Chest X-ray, PA view. Patient: 16 years old, sex M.
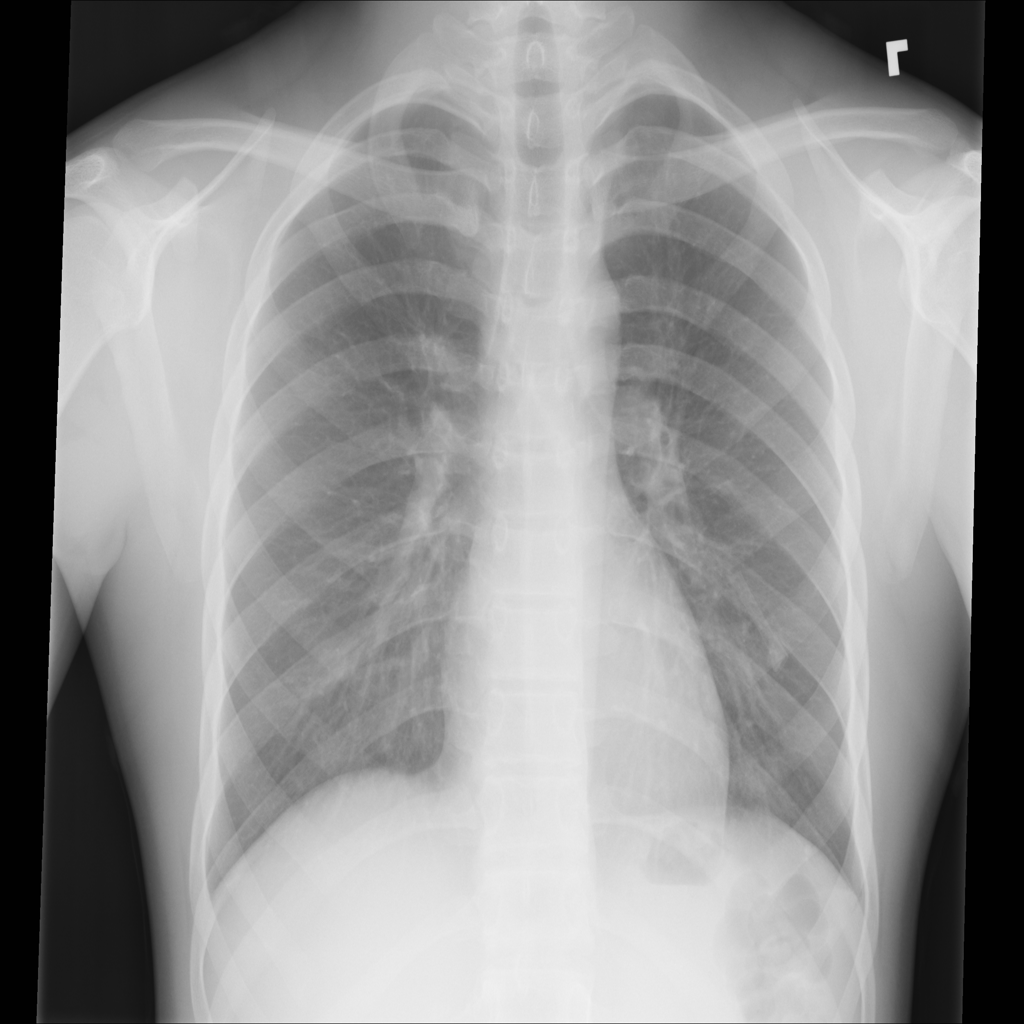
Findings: No Finding